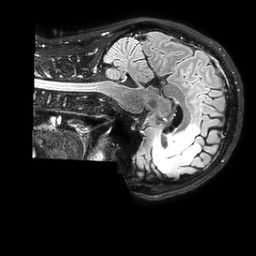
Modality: FLAIR
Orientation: sagittal
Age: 44
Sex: male
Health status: ill
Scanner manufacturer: philips
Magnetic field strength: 3 T
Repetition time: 4.8 s
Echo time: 0.34 s